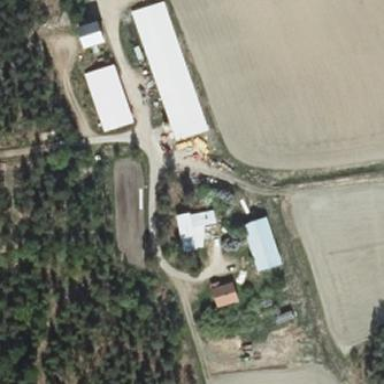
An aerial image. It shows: Farmyard area.